Question: Hello everyone does anyone know how to put border color in any inputbox or selectbox if i click them? just like in the picture.
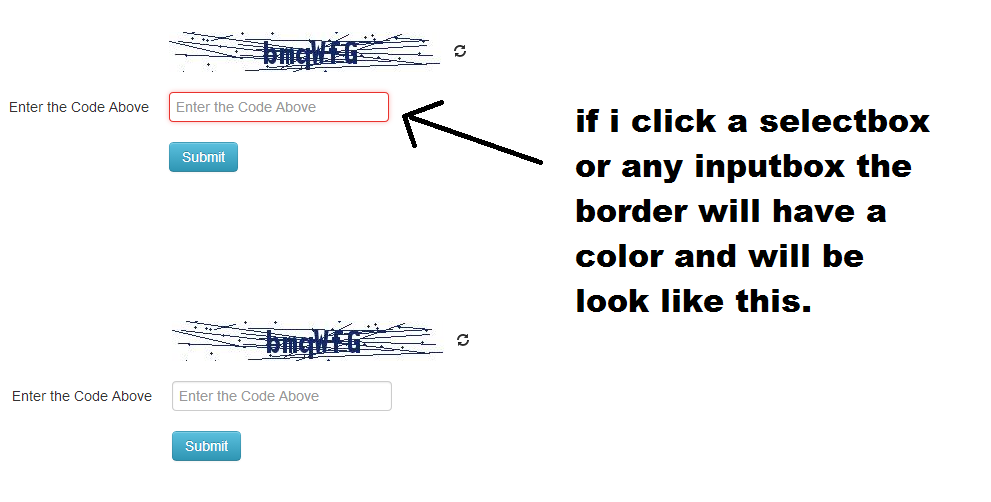
Answer: You'll want the ':focus' selector:
'''
<label for="my-text">My Label</label>
<input type="text" name="my-text" id="my-text" />
'''
'''
input[type=text]:focus { outline:1px solid red; }
'''
OR
'''
input[type=text]:focus {
-webkit-box-shadow: 1px 1px 3px 1px #FF0000;
box-shadow: 1px 1px 3px 1px #FF0000;
}
'''